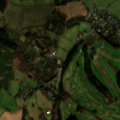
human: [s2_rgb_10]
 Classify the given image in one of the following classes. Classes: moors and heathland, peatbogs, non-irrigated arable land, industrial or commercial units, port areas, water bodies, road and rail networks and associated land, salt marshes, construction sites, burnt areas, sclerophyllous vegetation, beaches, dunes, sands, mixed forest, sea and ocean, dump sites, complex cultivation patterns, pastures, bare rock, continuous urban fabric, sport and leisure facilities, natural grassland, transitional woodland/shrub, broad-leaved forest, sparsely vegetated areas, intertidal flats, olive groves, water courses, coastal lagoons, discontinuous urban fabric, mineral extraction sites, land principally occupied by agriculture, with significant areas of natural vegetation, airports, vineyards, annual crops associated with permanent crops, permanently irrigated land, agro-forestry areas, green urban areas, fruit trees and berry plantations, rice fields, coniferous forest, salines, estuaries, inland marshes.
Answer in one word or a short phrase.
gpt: sport and leisure facilities, pastures, land principally occupied by agriculture, with significant areas of natural vegetation, coniferous forest